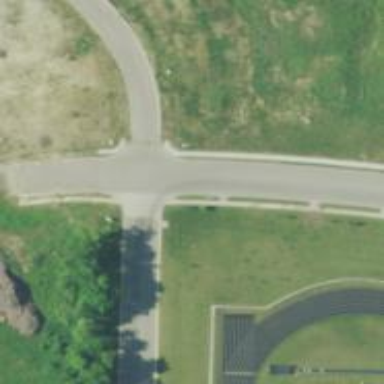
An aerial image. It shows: Unmarked road crossing.